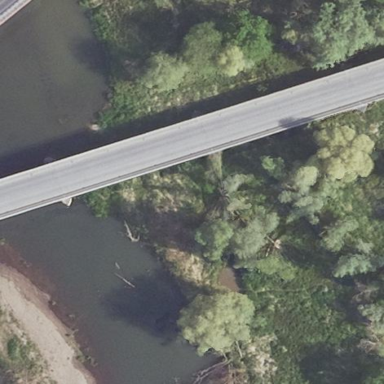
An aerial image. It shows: Man-made bridge.